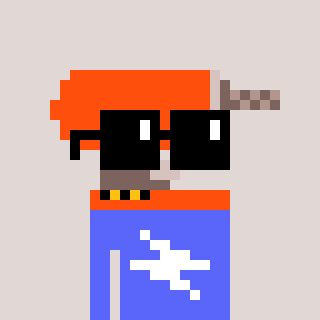
a pixel art character with square black sunglasses, a drill-shaped head and a purple-colored body on a warm background